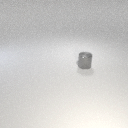
small gray metal cylinder